A spectrogram of one vibration snapshot from a rotating-machine test bench is shown (time on one axis, frequency on the other). What is the most likely rotor condition (normal, misalignment, unbalance, looseness)?
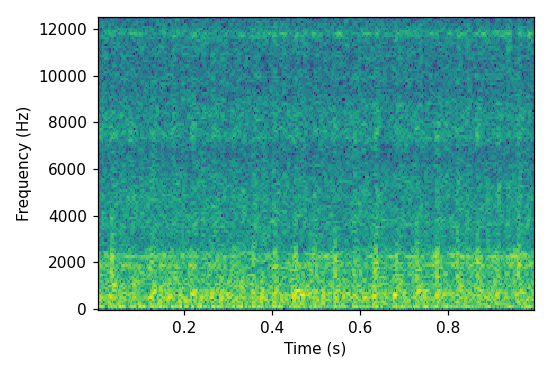
Answer: looseness